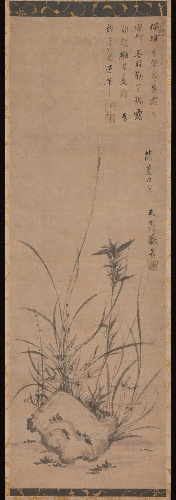
Title: 蘭蕙同芳図|Orchids and Rock
Artist: Gyokuen Bonpō
Artist bio: Japanese, ca. 1348–after 1420
Date: late 14th–early 15th century
Object type: Hanging scroll
Classification: Paintings
Medium: Hanging scroll; ink on paper
Culture: Japan
Period: Muromachi period (1392–1573)
Dimensions: 39 9/16 x 13 1/8 in. (100.5 x 33.4 cm)
Department: Asian Art
Credit line: The Harry G. C. Packard Collection of Asian Art, Gift of Harry G. C. Packard, and Purchase, Fletcher, Rogers, Harris Brisbane Dick, and Louis V. Bell Funds, Joseph Pulitzer Bequest, and The Annenberg Fund Inc. Gift, 1975
Accession year: 1975
Repository: Metropolitan Museum of Art, New York, NY
Tags: Orchids